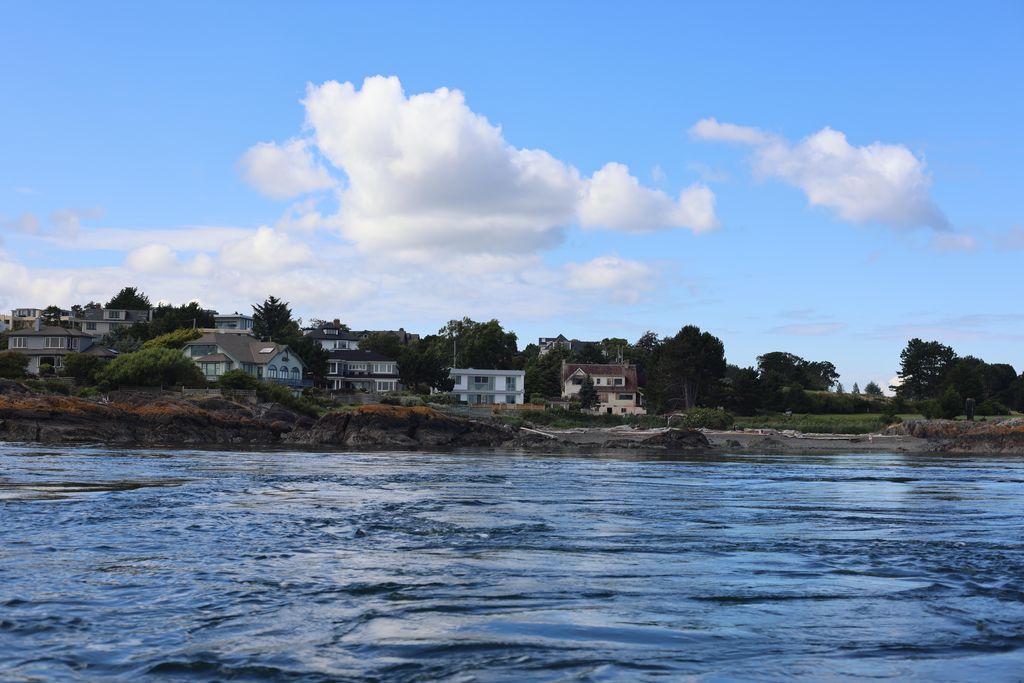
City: victoria